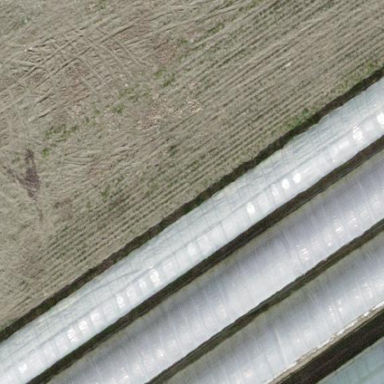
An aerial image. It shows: Greenhouse.